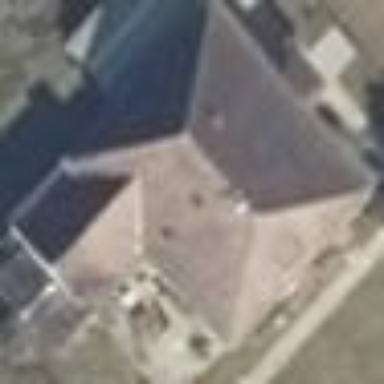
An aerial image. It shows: Residential building with hipped black roof and yellow exterior.